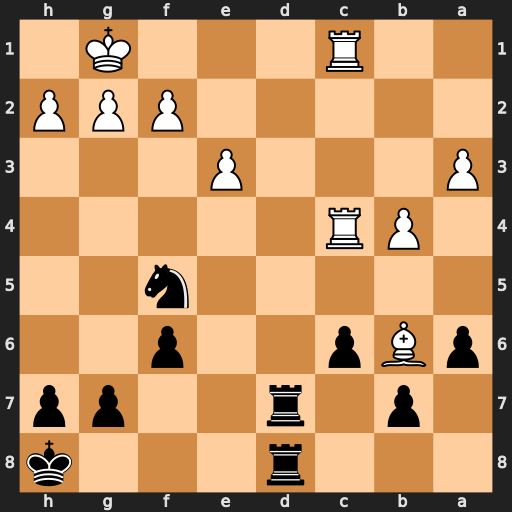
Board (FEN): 3r3k/1p1r2pp/pBp2p2/5n2/1PR5/P3P3/5PPP/2R3K1
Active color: b
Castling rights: -
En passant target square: -
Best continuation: Rd1+ Rxd1 Rxd1#